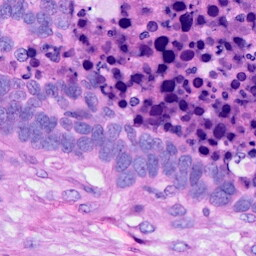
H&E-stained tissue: Ovarian